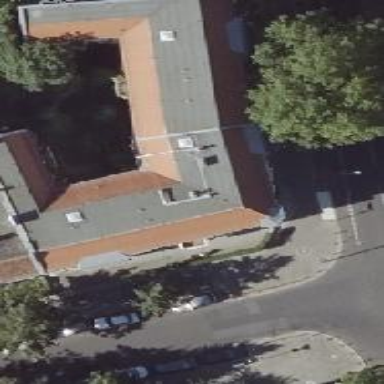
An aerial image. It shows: Bar.